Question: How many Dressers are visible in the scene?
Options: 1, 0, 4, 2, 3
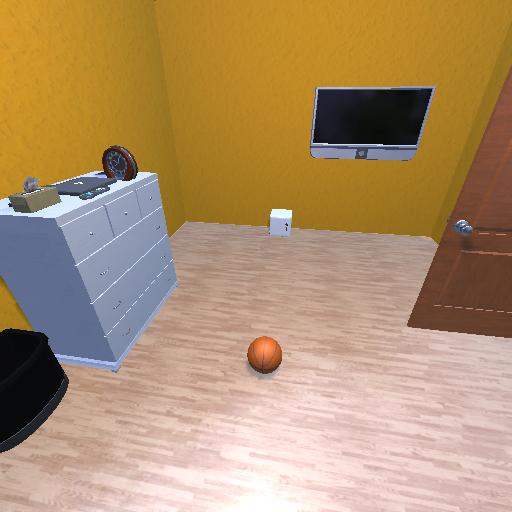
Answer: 1